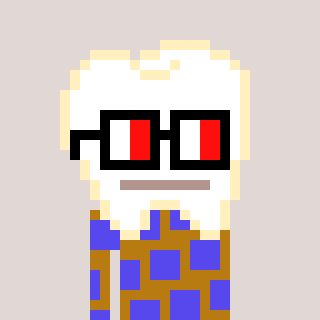
a pixel art character with square glasses with black frames and red eyes, a tooth-shaped head and a gold-colored body on a warm background